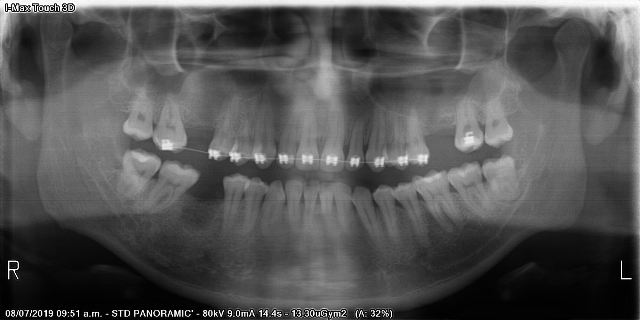
adult